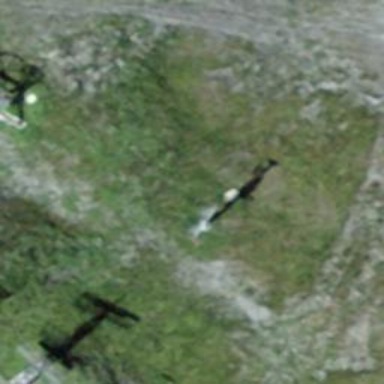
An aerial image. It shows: Pylon for aerialway.